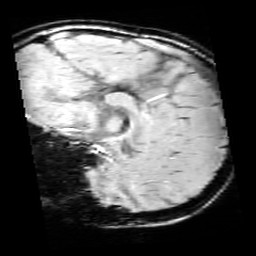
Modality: SWI
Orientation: sagittal
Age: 9
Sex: male
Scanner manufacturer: siemens
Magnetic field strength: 3 T
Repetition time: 0.027 s
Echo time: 0.02 s